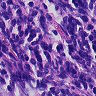
Metastatic tissue present: no